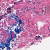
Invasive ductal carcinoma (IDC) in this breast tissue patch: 0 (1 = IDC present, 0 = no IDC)